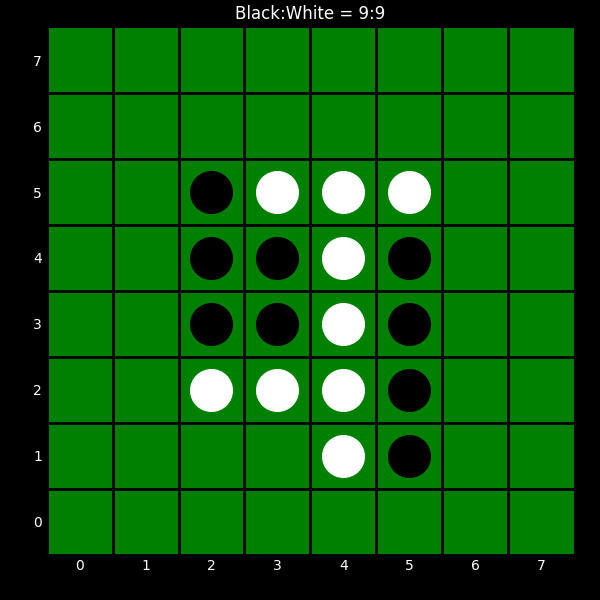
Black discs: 9
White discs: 9